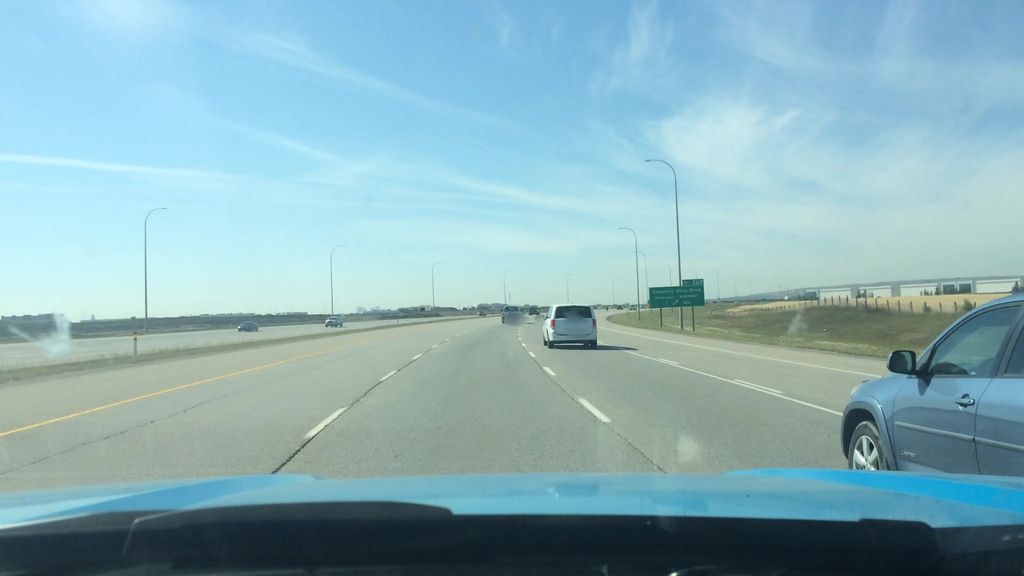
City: calgary